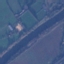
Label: River